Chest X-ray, PA view. Patient: 39 years old, sex M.
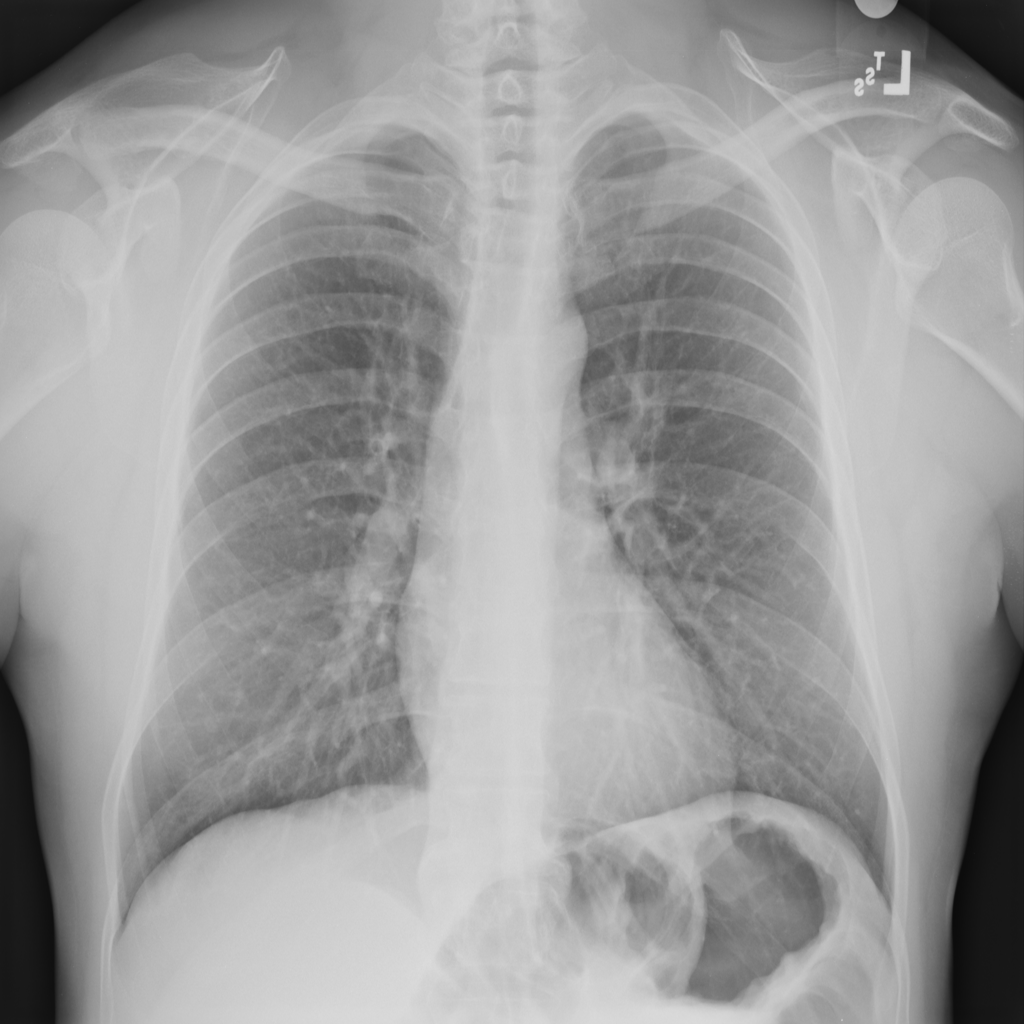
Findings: No Finding